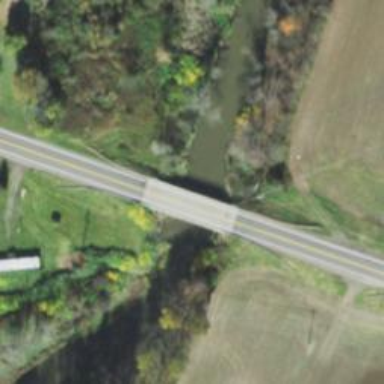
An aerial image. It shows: Primary highway crossing over bridge.